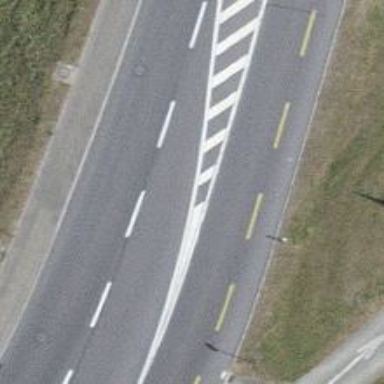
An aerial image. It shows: Primary highway with cycle lane on the left and cycle track on the right.